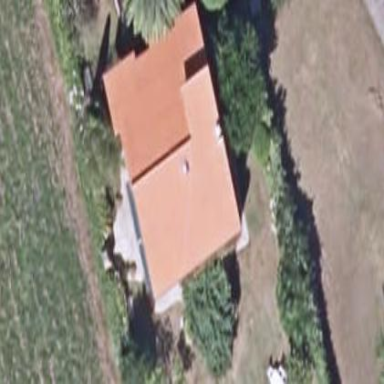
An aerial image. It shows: Simple and straightforward house.